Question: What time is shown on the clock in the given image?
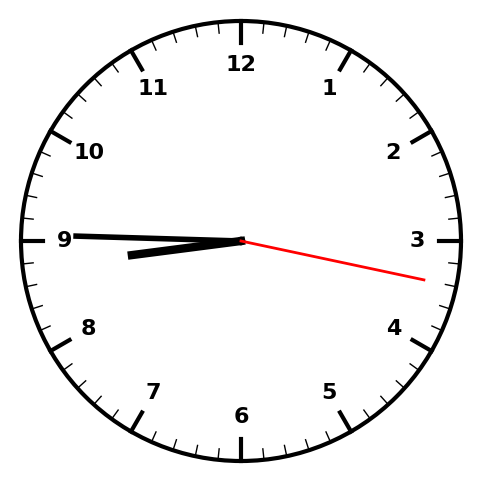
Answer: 08:45:17